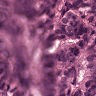
Metastatic tissue present: yes